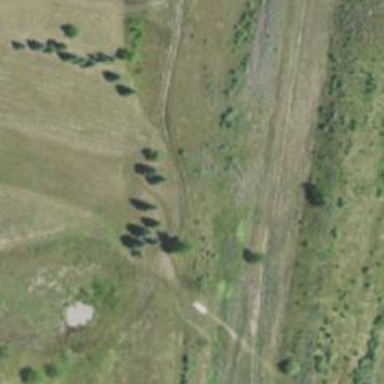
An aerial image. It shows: Disc golf basket.